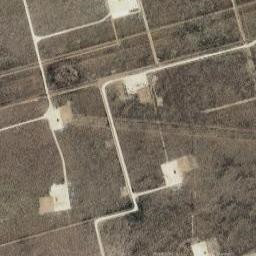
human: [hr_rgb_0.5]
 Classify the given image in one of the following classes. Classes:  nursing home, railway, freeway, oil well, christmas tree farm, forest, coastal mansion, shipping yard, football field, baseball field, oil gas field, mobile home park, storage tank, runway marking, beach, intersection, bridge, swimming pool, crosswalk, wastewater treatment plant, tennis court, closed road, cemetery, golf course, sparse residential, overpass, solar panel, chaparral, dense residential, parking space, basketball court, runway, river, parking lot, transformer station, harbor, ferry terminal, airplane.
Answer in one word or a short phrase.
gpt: oil gas field